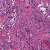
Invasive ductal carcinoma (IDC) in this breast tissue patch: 1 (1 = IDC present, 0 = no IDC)